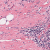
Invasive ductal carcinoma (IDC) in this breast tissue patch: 0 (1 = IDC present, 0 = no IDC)